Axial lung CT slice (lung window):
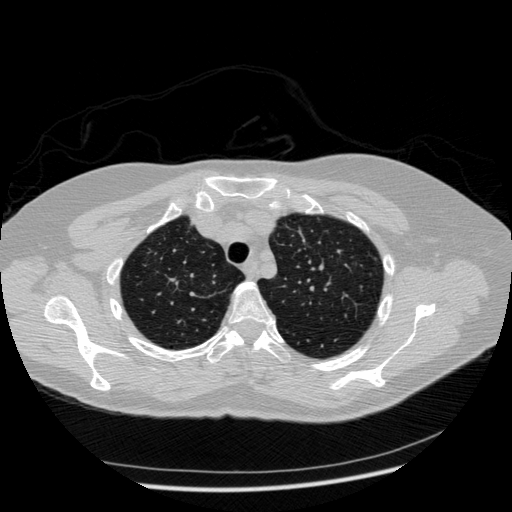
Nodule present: no